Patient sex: M
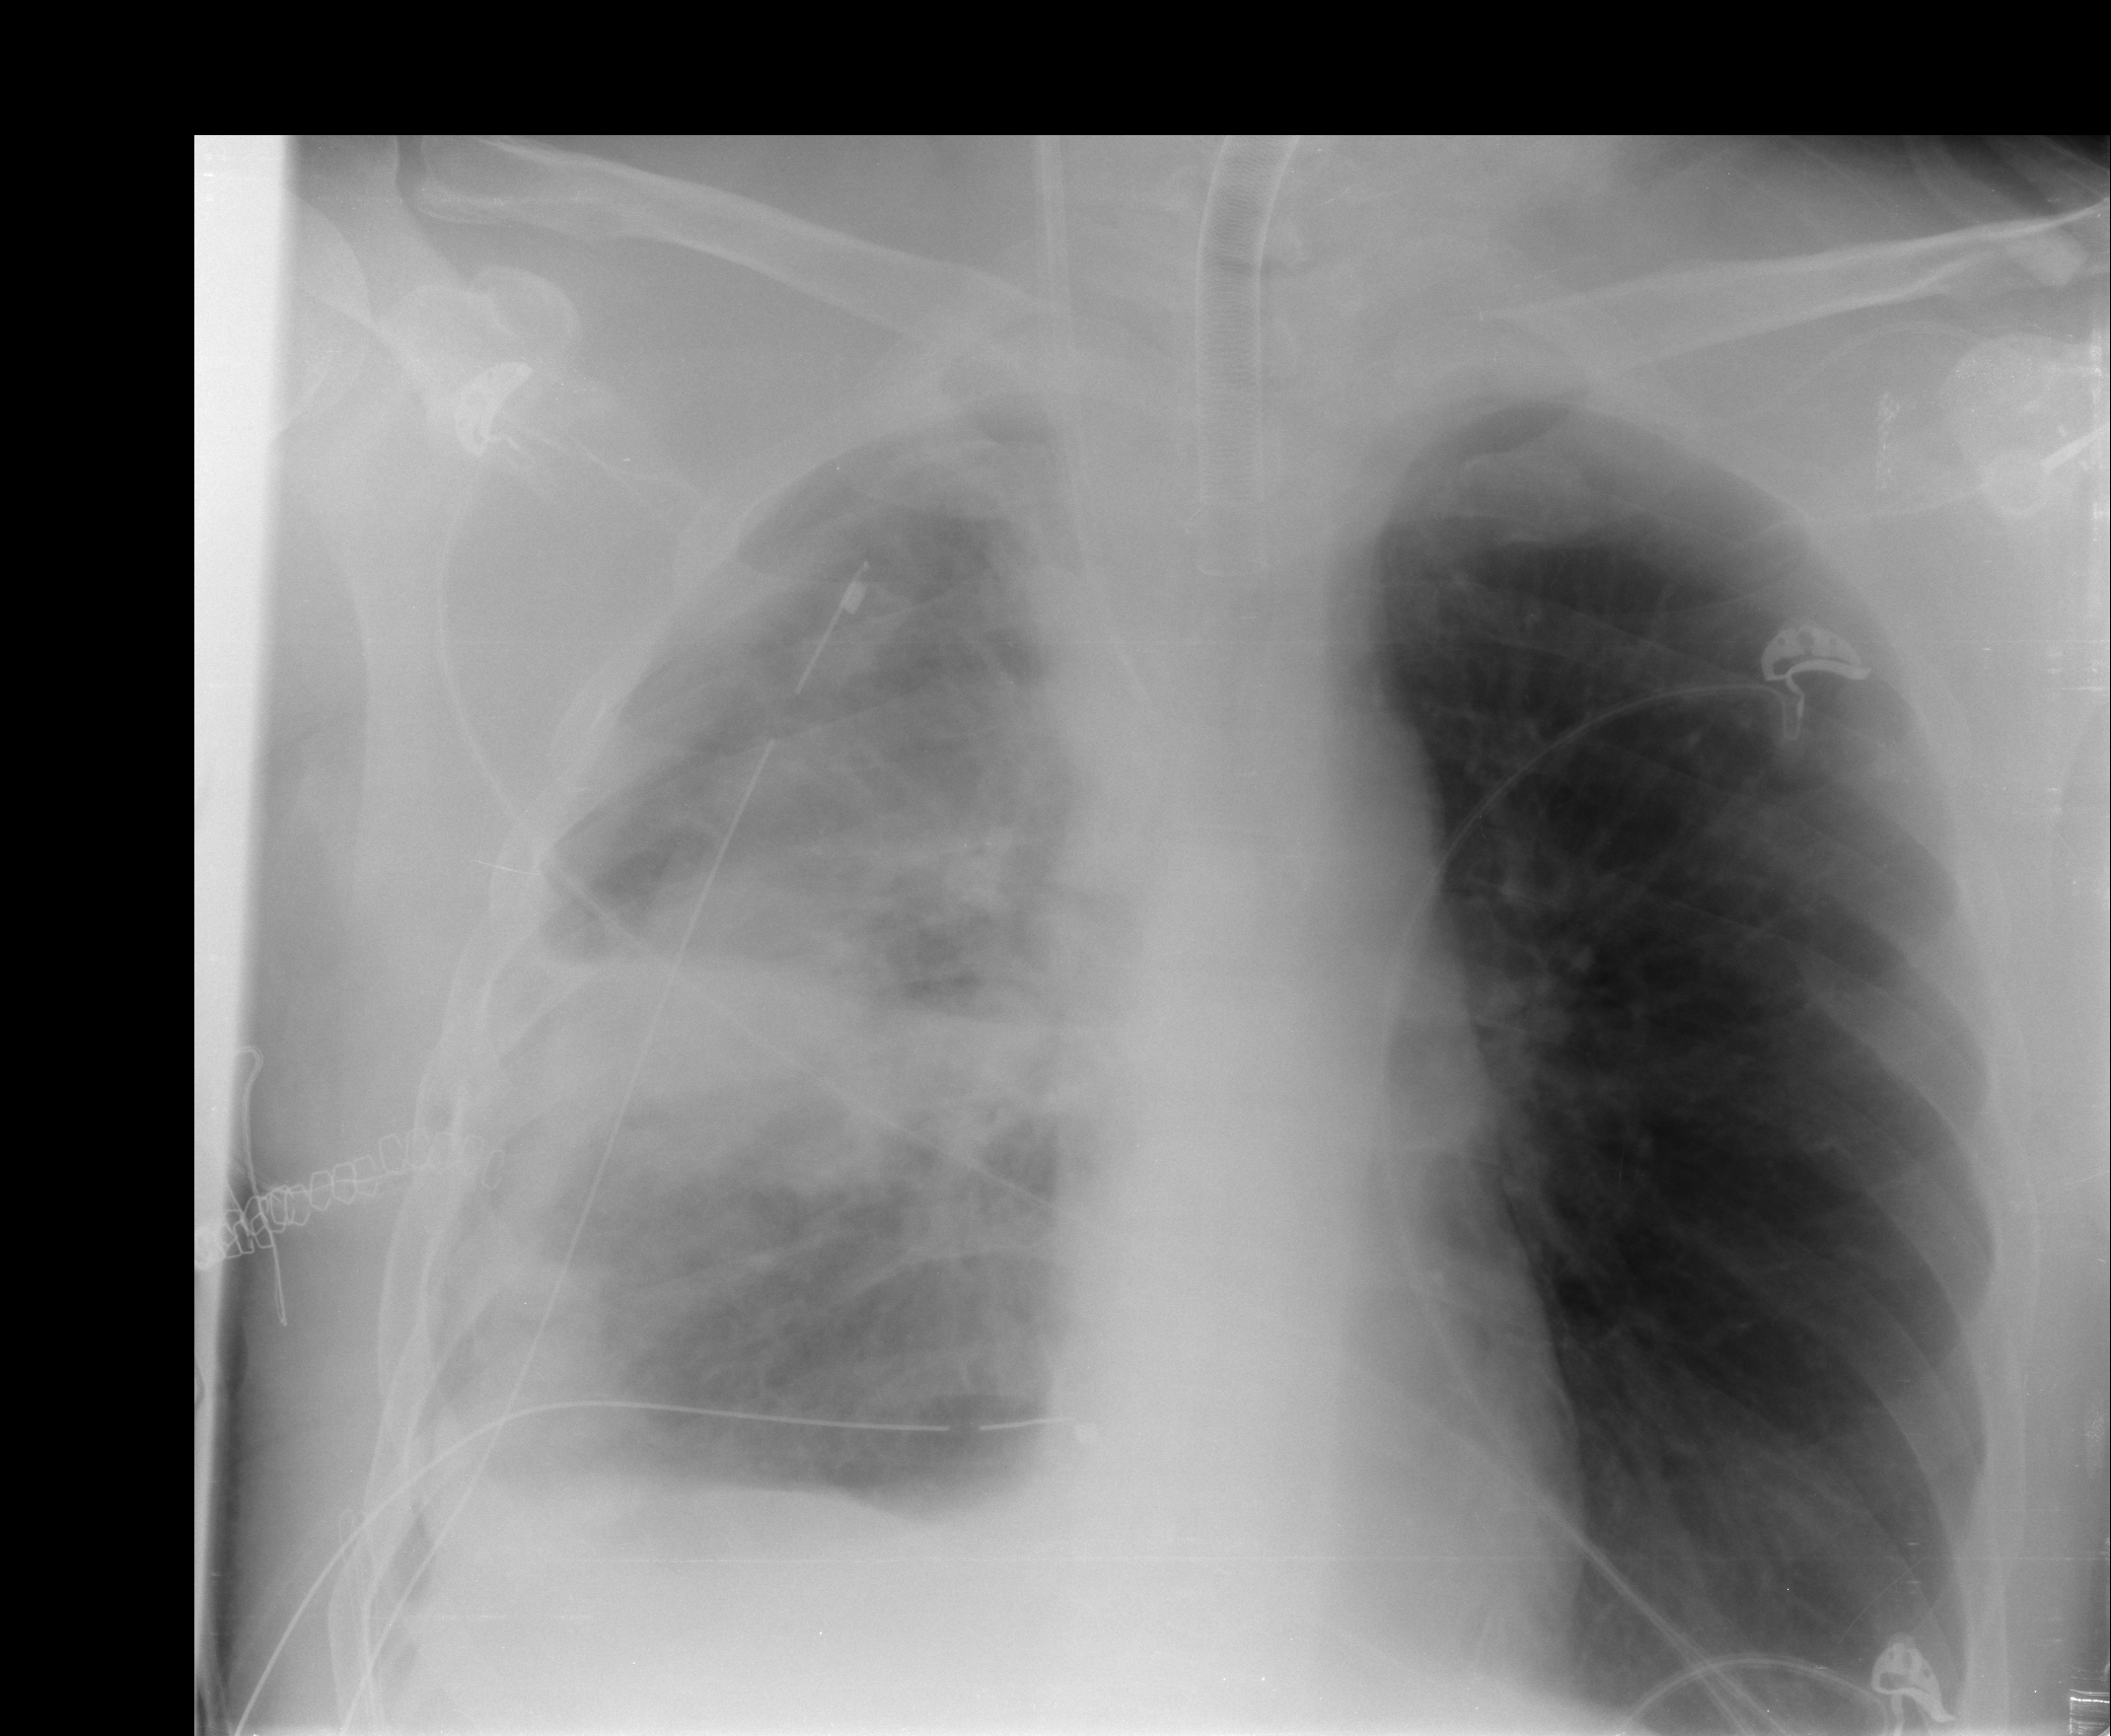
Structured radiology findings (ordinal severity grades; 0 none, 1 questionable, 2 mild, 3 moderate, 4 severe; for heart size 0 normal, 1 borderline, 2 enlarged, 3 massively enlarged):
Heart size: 0
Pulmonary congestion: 0
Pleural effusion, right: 2
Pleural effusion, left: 1
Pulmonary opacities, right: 3
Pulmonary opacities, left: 0
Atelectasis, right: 3
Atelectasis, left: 0